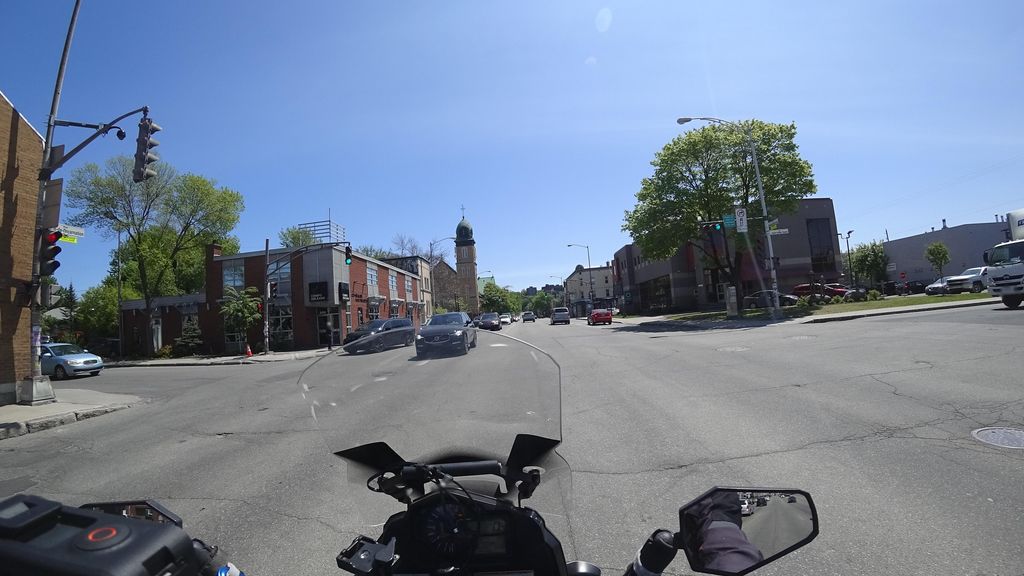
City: quebec_city